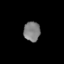
Tissue: lung
Cell type: Epithelial cells
Senescence score: 0.1769
Nuclear area (px): 317
Mean DAPI intensity: 127.694